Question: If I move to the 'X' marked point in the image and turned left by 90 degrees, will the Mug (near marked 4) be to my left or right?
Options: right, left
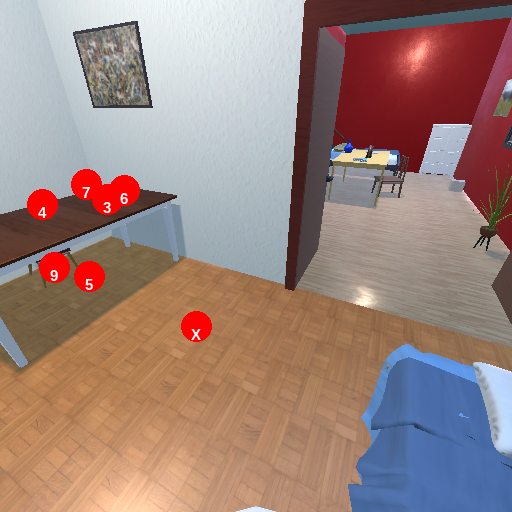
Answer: right